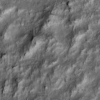
Label: not_dusty